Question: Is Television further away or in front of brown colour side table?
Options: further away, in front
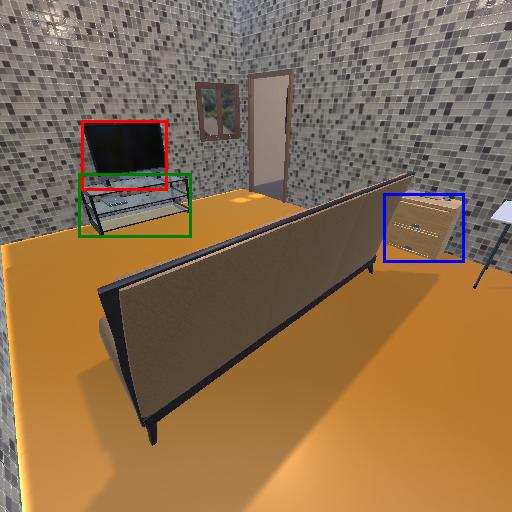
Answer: further away